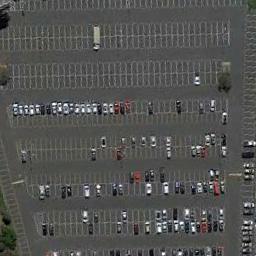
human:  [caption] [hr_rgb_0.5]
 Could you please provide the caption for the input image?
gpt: There are some cars on the parking lot .

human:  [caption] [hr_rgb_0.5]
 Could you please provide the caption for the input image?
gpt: There are many different colored cars in the parking lot .

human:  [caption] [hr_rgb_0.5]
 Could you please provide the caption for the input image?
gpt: A quarter of the vehicles in the parking lot are red .

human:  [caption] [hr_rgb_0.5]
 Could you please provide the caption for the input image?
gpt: The parking lot has some parked cars but lots of parking spaces are still empty .

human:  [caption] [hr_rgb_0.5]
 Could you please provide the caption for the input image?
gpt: There are some cars and many empty space on the parking lot .